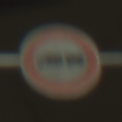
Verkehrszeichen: VerbotLastkraftwagenMitAnhaenger
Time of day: NotSpecified
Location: Indoor (Special)
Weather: NotSpecified
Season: NotSpecified
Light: Artificial